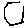
Label: hexagon